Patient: sex F, age 52
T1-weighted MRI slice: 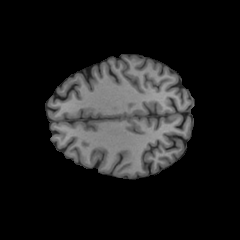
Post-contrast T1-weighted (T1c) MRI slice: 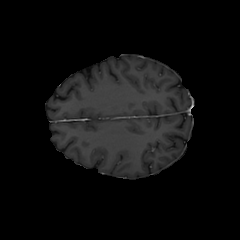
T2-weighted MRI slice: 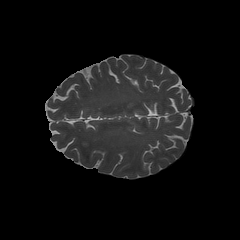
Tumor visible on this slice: no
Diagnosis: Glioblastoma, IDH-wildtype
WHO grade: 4